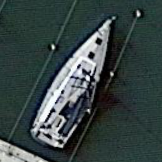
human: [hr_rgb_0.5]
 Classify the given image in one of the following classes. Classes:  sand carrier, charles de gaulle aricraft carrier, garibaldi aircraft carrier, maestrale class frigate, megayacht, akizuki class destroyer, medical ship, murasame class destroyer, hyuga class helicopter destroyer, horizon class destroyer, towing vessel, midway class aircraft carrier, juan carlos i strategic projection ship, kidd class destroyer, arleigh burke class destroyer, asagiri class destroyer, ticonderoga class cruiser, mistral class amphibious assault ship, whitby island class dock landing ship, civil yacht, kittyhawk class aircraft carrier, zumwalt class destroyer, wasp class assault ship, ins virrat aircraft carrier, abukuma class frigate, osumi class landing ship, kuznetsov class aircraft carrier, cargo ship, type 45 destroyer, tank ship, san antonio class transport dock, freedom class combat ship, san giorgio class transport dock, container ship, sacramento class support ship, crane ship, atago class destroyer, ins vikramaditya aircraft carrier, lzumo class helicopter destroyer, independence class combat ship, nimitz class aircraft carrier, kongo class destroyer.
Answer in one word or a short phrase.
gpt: Civil yacht